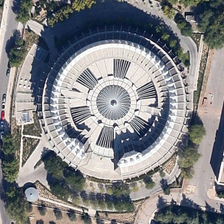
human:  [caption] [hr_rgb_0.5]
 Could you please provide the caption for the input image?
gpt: a white center building is surrounded by green trees .

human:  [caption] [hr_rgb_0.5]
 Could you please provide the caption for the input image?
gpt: a white center building is surrounded by green trees .

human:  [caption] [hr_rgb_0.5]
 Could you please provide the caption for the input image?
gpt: a corner of the center of a city .

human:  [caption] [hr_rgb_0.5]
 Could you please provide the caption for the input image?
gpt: the building is round with a circle of green plants around it .

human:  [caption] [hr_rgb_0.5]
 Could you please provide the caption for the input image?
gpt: a corner of the center of a city .